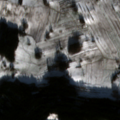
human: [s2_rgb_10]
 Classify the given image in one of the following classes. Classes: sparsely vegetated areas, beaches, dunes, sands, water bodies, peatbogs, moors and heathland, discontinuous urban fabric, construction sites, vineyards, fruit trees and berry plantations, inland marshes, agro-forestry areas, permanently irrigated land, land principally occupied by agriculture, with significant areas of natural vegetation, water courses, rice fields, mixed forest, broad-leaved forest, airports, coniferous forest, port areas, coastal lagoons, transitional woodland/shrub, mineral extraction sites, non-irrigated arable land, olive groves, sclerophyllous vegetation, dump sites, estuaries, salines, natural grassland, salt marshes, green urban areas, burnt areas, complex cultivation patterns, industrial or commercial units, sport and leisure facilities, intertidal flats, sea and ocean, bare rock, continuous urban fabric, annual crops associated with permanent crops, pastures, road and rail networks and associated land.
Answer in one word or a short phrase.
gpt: non-irrigated arable land, complex cultivation patterns, coniferous forest